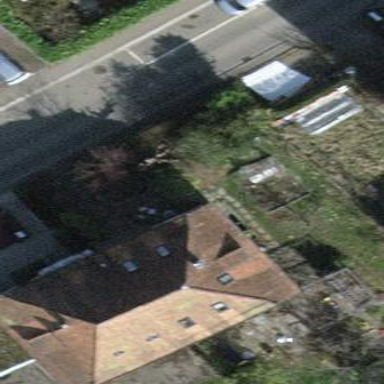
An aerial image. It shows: Semidetached house.